Field crop: tomato
Growth stage: 2
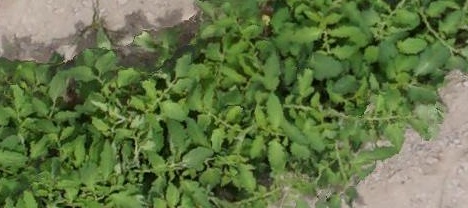
Species: tomato